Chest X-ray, PA view. Patient: 46 years old, sex M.
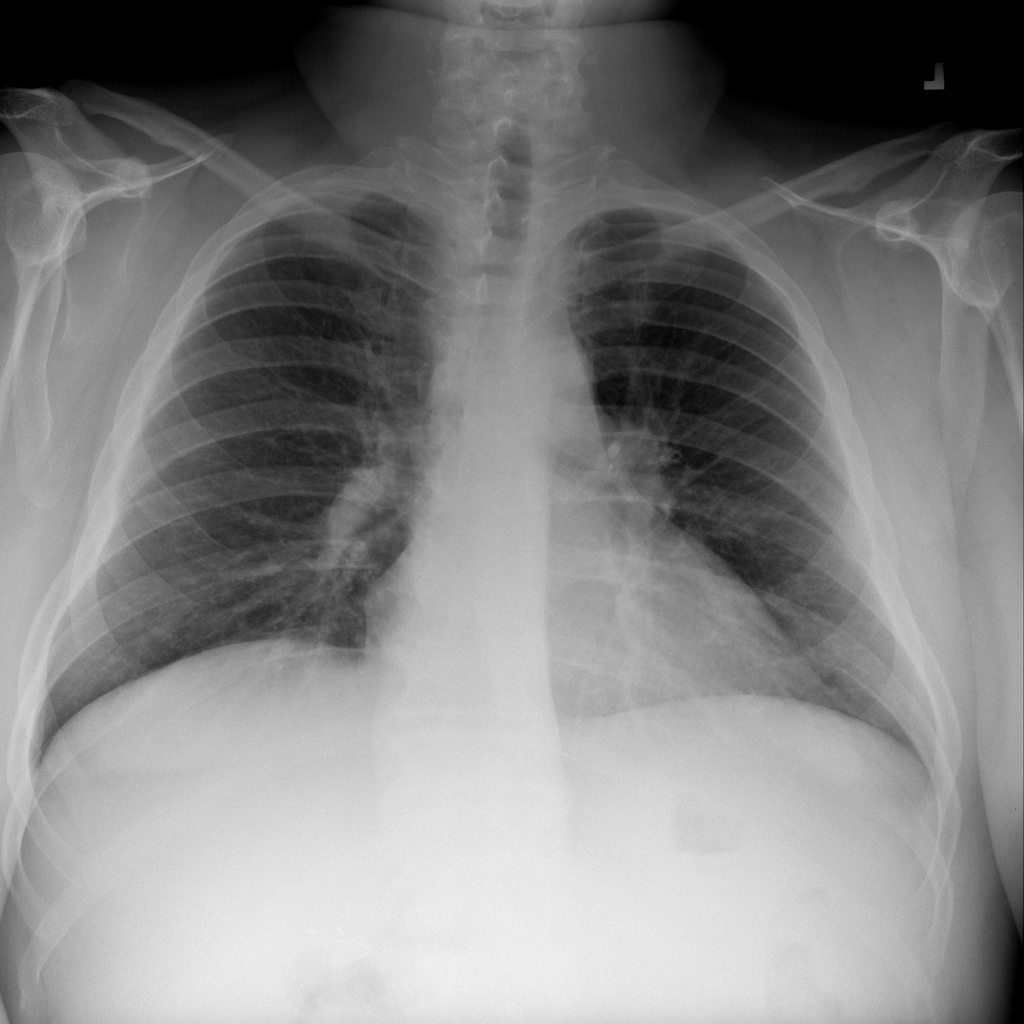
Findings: No Finding